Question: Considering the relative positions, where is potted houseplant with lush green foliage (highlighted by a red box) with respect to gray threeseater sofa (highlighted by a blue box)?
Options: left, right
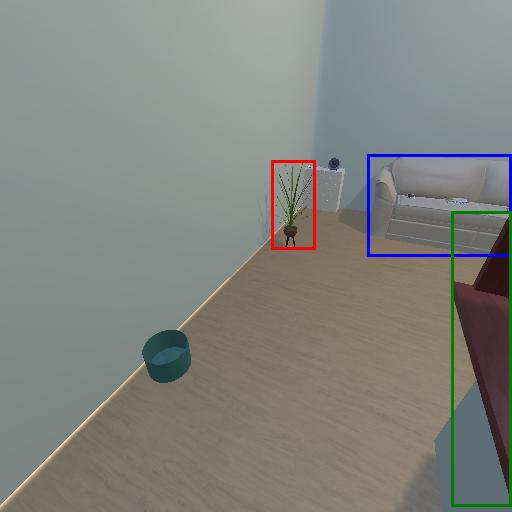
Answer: left